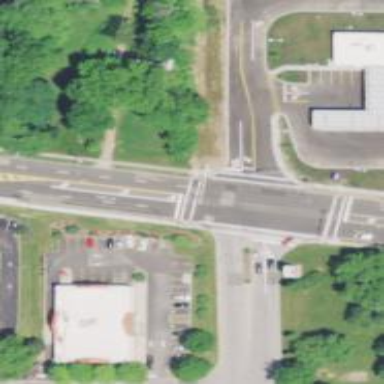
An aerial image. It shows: Crossing on footway.